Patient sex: F
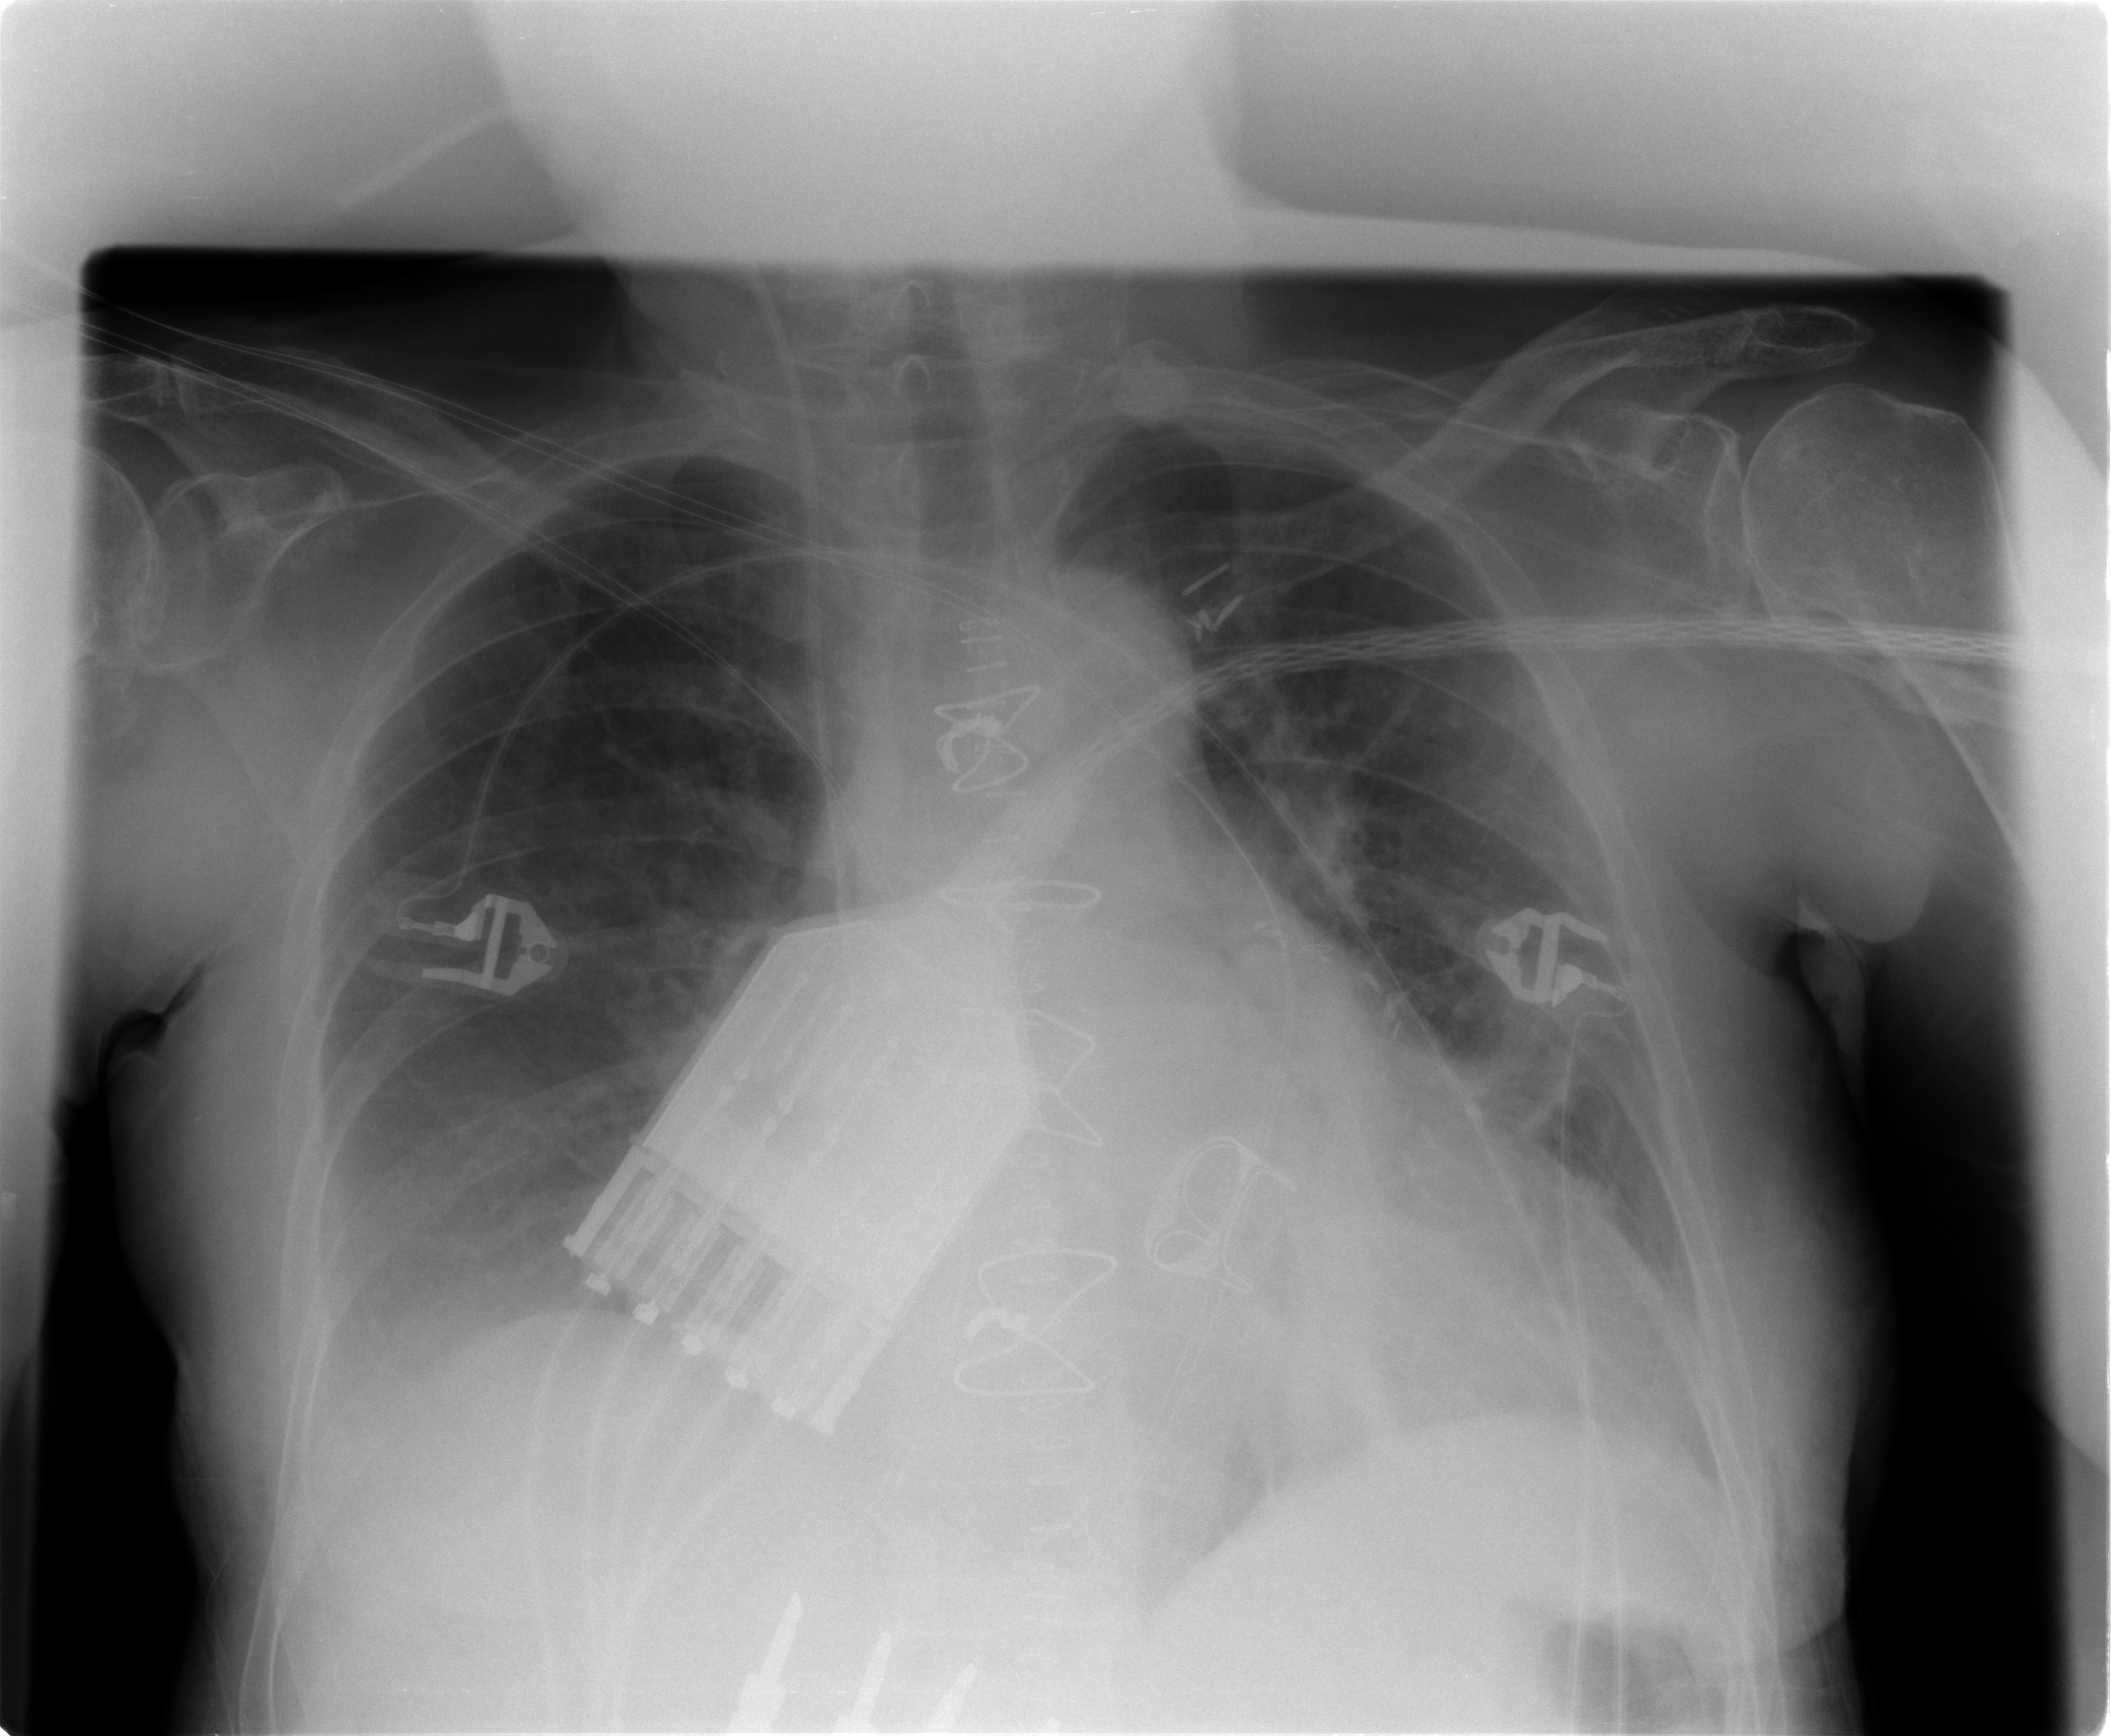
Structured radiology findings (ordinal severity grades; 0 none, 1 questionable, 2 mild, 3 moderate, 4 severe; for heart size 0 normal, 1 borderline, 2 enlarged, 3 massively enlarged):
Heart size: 2
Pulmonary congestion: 2
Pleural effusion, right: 2
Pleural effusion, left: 0
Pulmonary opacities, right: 0
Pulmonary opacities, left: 0
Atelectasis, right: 2
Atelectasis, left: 2